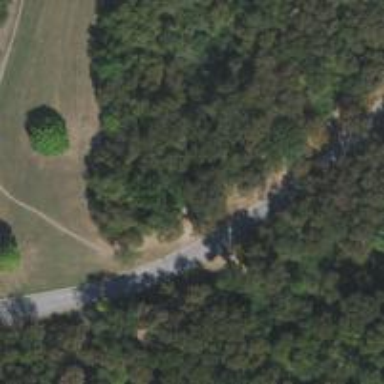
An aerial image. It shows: Tee area for the sport of disc golf.